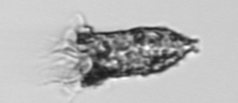
Label: Tintinnopsis